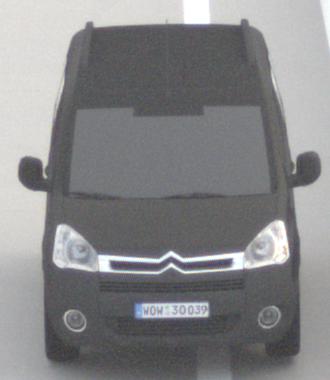
Make: Citroen
Model: Berlingo Kombi VTi 120
Detailed model: Berlingo (II) Kombi
Model produced from: 2009/12
Model produced until: 2012/03
Doors: 5
Color: black
Road condition: dry road
Daytime: morning or afternoon
Contrast: low contrast